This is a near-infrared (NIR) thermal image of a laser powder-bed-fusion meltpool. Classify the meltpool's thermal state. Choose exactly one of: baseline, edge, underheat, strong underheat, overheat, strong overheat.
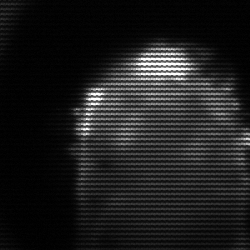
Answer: baseline